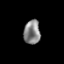
Tissue: prostate
Cell type: Myeloid cells
Senescence score: 0.316
Nuclear area (px): 391
Mean DAPI intensity: 133.435